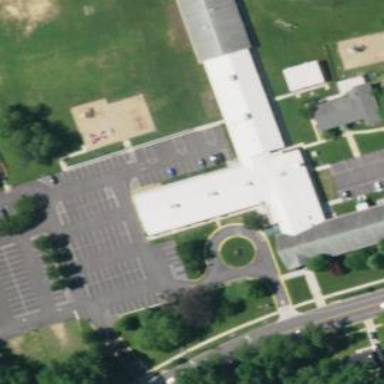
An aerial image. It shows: School.